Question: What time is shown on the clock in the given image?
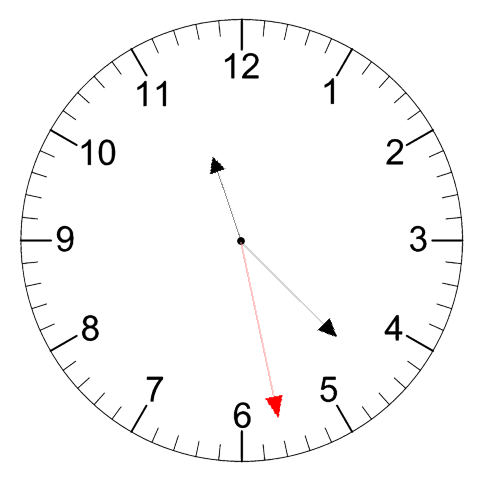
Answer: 11:22:28